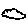
Label: cloud